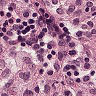
Metastatic tissue present: no